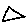
Label: triangle